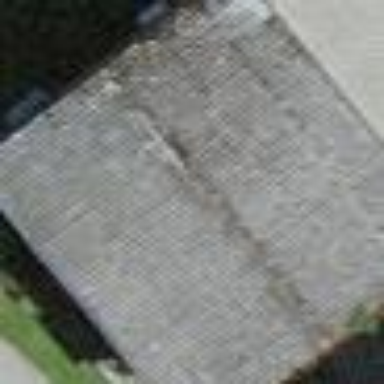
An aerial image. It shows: Rural barn.